Field crop: tomato
Growth stage: 1
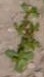
Species: portulaca